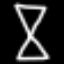
Label: hourglass